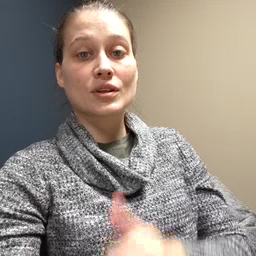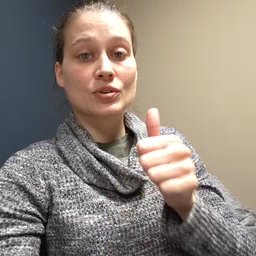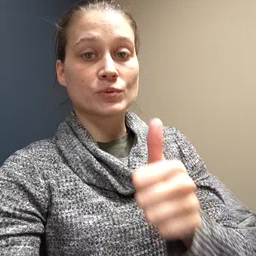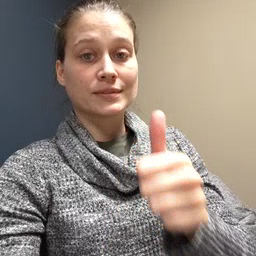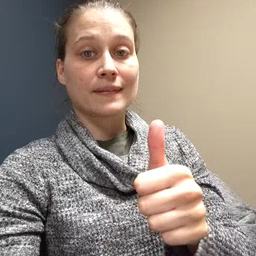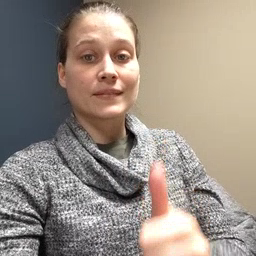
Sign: yourself